Question: How do I draw an equilateral triangle given the center as 'cx' and 'cy'
and the radius of the centroid circle ?
And how do I find if a point is within the triangle or not ?

PS: I am building this for 'android' , but this question is language agnostic.
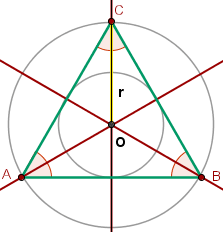
Answer: ### For your first question
Point C in your diagram above is simple, just ( cx, cy + r ).
I can think of two fairly easy ways to get the points a and b:
: Pretend that (cx,cy) is the origin and rotate point C by 60 degrees and by 120 degrees in order get a and b. This can be accomplished with the formula:
- - - -
Also take a look at <URL>.
: draw a line which passes through (c.x, c.y) and has a -30 degree slope. Where that line intersects with the circle will be point b. The circle is defined by the equation:
'''
( x - c.x )^2 + ( y - c.y )^2 = r^2
'''
(note, there will be two intersection points, so choose the right one).
Then do the same with a positive 30 degree angle line through (c.x, c.y) to get point a.
Your lines would have slopes: 1 / sqrt(3) and -1 / sqrt(3)
### For your second question
Once you have the points A, B, and C that form the equilateral triangle, one of the fastest and easiest ways to detect if a point (x,y) lies in the triangle is based on the cross product and vectors.
Basically, see if (x,y) is to the left of the "vector" A->B. Then see if it is to the left of B->C. Then check to see if it is to the left of C->A.
The following method quoted from <URL> lets you check if a point is to the left of a vector.
'''
public bool isLeft(Point A, Point B, Point C){
return ((B.x - A.x)*(C.y - A.y) - (B.y - A.y)*( C.x - A.x)) > 0;
}
'''
In the method A = line point1, b = line point2, and c = point to check against.